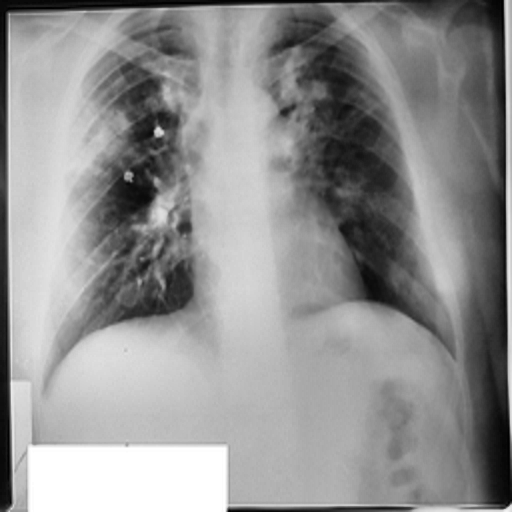
Finding: TUBERCULOSIS